Question: This is my table :

I want fetch default 5 records from particular area if exist otherwise any default records, if 2 records are existing then 3 are any randomly need to fetch. If 4 are there then 1 is any randomly. e.g.if I am trying to fetch 'mumbai' then first 2 are '' and another 3 are any random record fetched from table. suppose I want to fetch by '' then there is no record so all 5 records are need to fetch randomly.
So how can I do this?
I hope you understand what I want to say. If not then you can ask me.
Thanks.
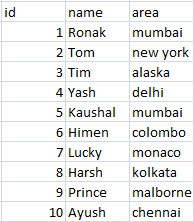
Answer: You could use order and limit. Something like this:
'''
select *
from your_table
order by case when area = 'mumbai' then 1 else 2 end
limit 5;
'''
The above case expression will keep the given area at the top and others after that. The limit 5 clause will pick first 5 of the ordered rows.